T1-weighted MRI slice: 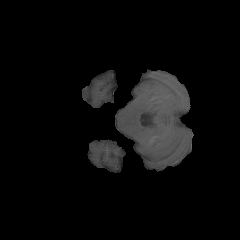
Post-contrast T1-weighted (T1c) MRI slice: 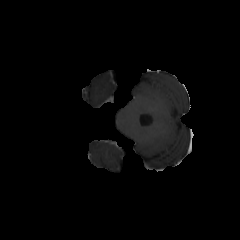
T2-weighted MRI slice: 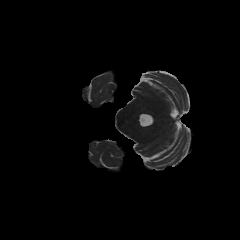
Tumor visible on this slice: no